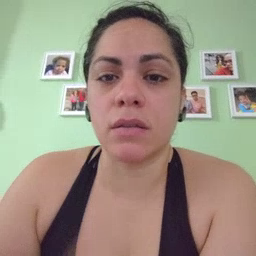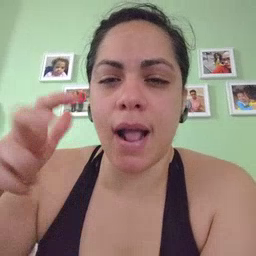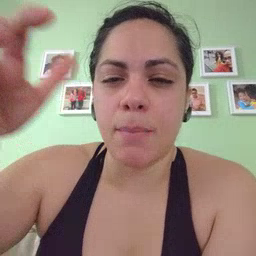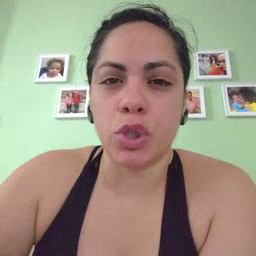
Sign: helicopter